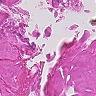
Metastatic tissue present: no